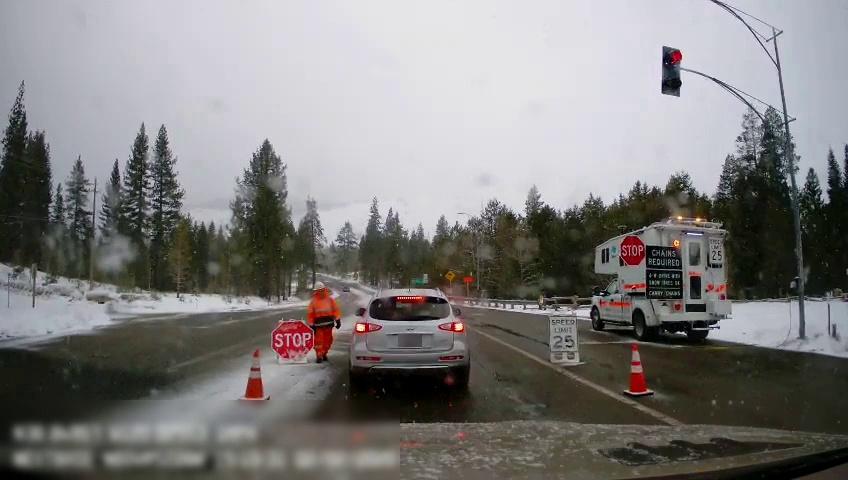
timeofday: Day
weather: Snowy
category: Drivable Space
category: Vehicles | Truck
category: Vehicles | SUV
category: Pedestrians
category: Lanes | Alternate Lane
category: Traffic | Lights
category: Traffic | Signs
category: Traffic | Signs
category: Traffic | Signs
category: Traffic | Signs
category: Traffic | Signs
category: Traffic | Signs
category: Traffic | Signs
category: Traffic | Signs
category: Traffic | Signs